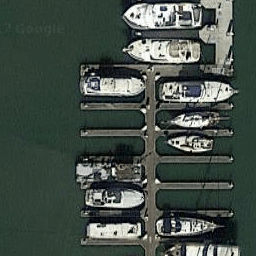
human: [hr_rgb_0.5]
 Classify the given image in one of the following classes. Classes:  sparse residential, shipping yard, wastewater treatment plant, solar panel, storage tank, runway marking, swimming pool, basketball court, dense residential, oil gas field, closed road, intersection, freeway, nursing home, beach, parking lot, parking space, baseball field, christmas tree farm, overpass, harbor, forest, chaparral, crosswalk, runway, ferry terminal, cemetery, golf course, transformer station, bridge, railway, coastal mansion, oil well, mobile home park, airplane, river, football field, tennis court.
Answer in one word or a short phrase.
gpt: harbor